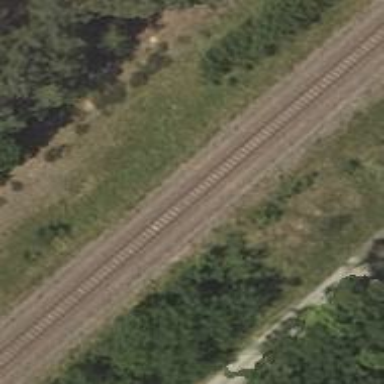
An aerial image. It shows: Solitary milestone along the railway.